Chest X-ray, PA view. Patient: 63 years old, sex F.
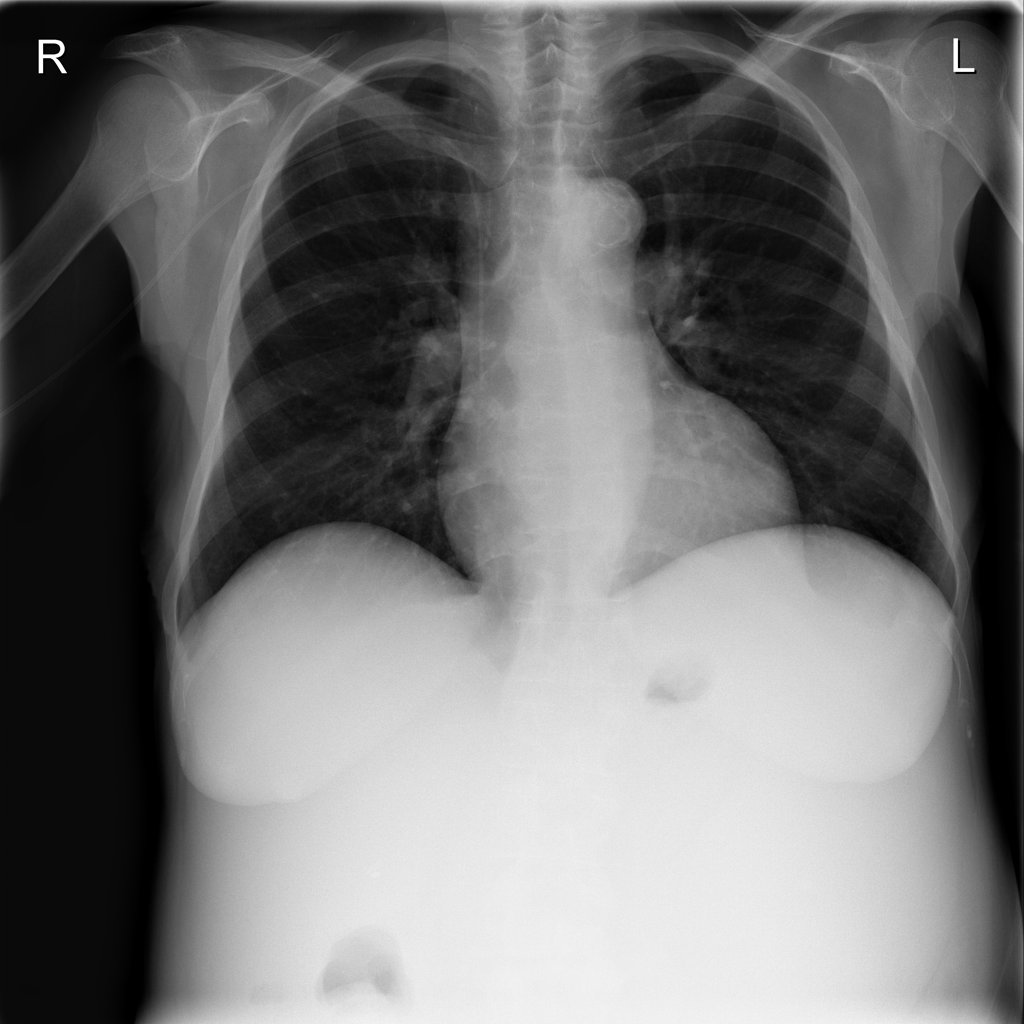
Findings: No Finding